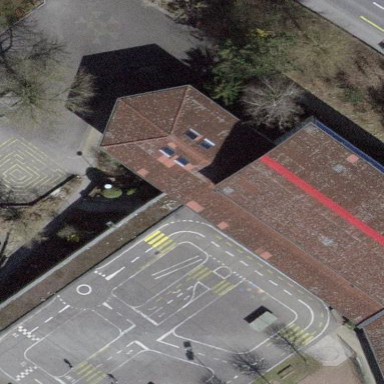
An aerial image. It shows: School building.